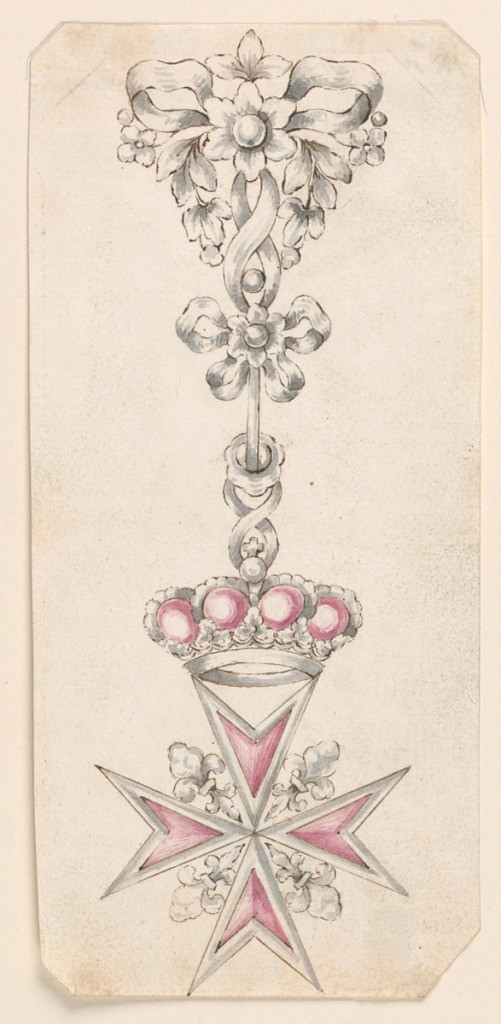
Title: Design for a Badge of the Tuscan Order of St. Stephen
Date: ca. 1710–80
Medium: Pen and sepia ink, brush and gray, red watercolor on paper
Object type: Drawing
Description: Jewelry design for a badge of the order of St. Stephen. An eight-pointed cross is enamelled in red, with bordering white stripes, in the angles four lilies. The uppermost points support a royal crown, hanging from a support, consisting of three parts. Above, a knot with two stems, each with a blossom, a bead and leaves, and a central blossom. Below the interlaced ends of the ribbon a smaller knot with a similar blossom in the center, one end of which is suspended; below is a kind of a ring from which two entwined ribbons are springing, ending at the globe of the crown. Bevelled corners.